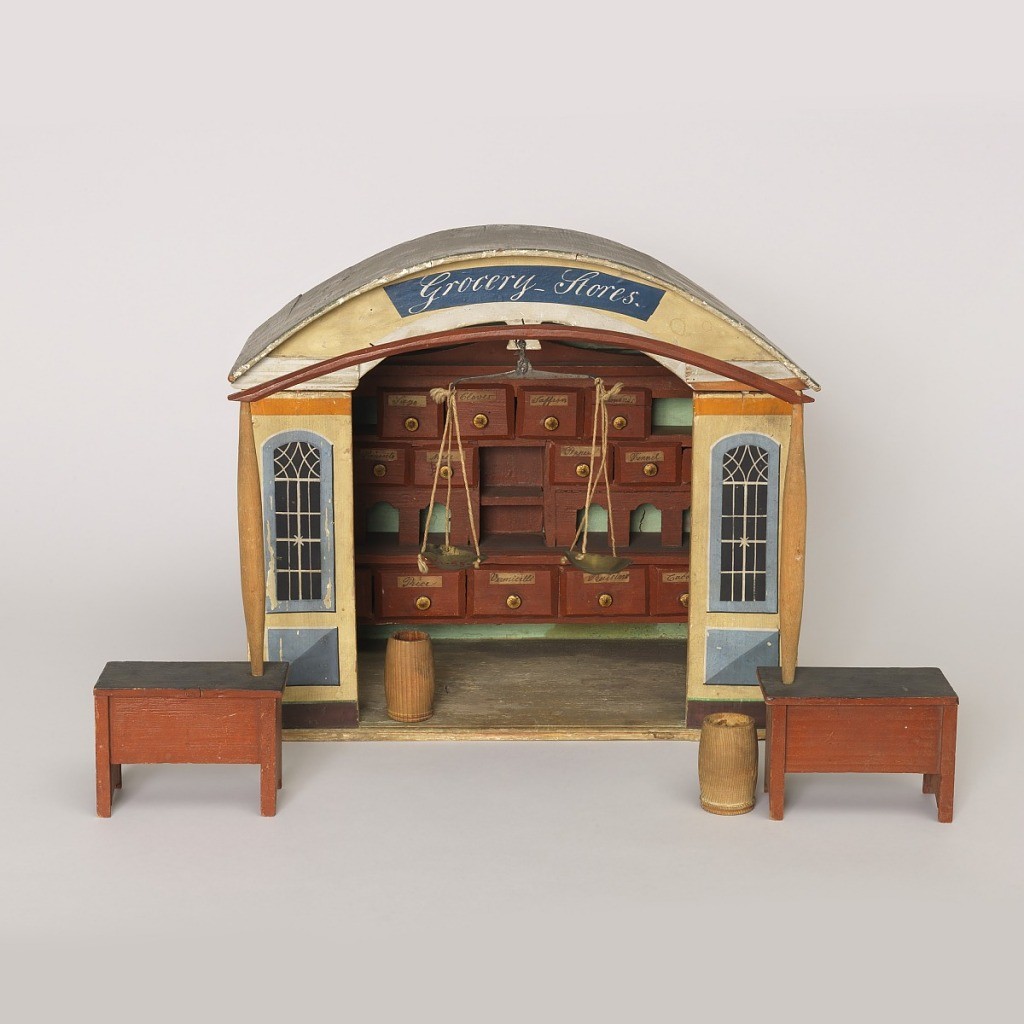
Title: Model of grocery store
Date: ca. 1870
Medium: wood; brass sheets, cast steel with knotted rope (scale)
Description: Miniature of a store made with solid back and two sidewalls, front panels showing two painted windows and central opening for doorway with "Grocery Stores" above it. Against the back wall, a cabinet with shelves and partitions and 16 drawers (-2b - -2l) each with a gold painted knob and handwritten paper label. One each for: almonds, annis seed, cacao, cinnamon, cloves, fenel, mace, millet, pepper, pimento, raisins, rice, saffron, sape, vermicelle (one drawer not labelled); two free-standing barrels (-2l and -2m), and two tables (-2n and -2o), each with a post (-2p and -2q) supporting one end of an arch (-2r) from which hangs a pair of scales (-2x - -2z). Pencil scribblings over outside of structure.Possibly English. In 1820's style, possibly early 19th century.